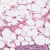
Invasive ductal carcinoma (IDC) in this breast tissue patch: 1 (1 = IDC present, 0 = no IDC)